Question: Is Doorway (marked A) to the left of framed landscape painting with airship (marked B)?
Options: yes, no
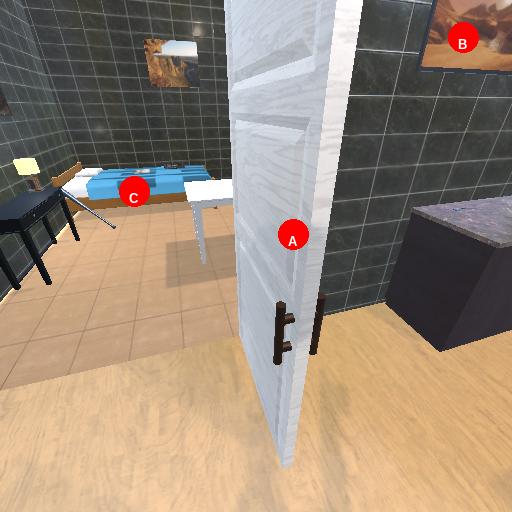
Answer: yes